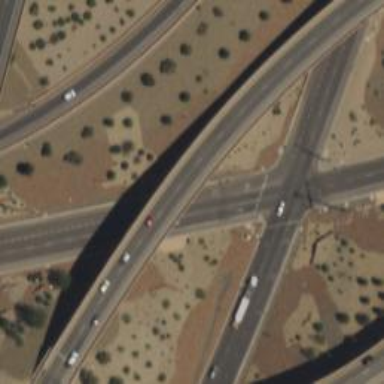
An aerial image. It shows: Bridge over motorway_link.